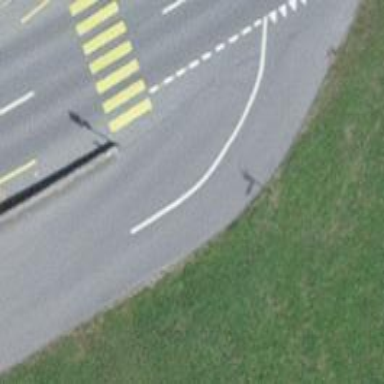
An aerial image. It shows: Footway.